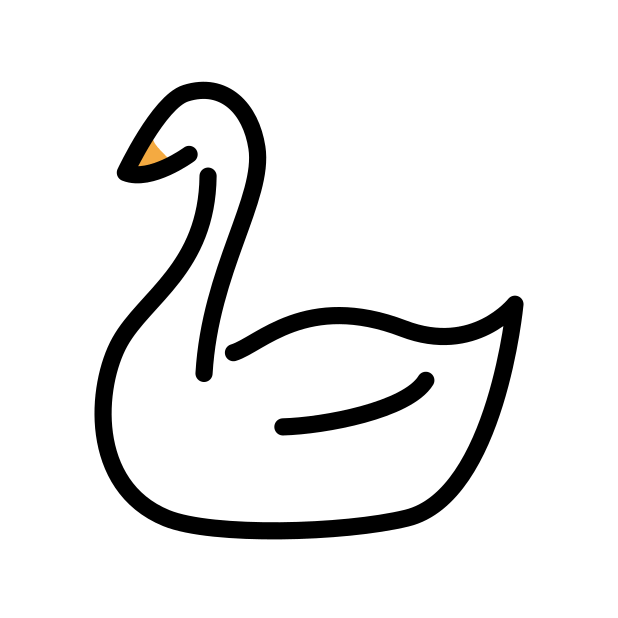
Emoji: 🦢
Name: swan
Unicode: 0x1f9a2